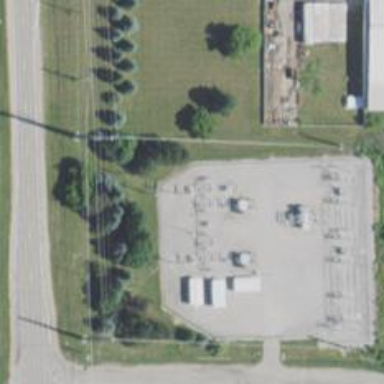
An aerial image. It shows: Switch used for power control.